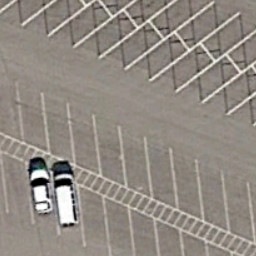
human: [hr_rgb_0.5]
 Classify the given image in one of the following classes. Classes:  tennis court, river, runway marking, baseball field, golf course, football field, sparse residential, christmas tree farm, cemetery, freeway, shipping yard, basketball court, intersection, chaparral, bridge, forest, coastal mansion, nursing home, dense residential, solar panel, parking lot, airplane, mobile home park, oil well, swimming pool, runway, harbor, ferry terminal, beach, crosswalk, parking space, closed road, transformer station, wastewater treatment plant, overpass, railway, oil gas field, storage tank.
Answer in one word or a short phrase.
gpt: parking space